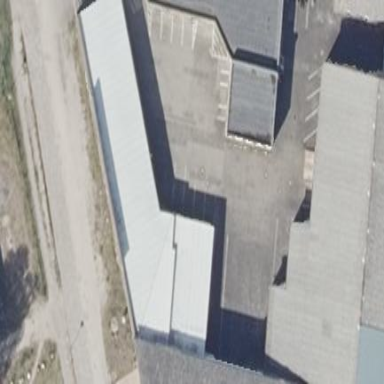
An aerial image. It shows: Industrial building.